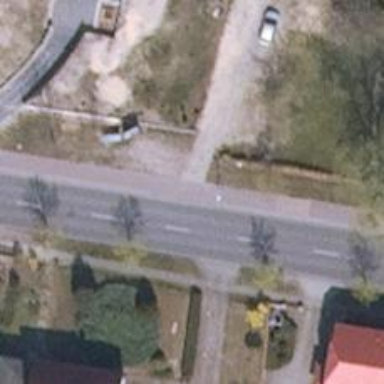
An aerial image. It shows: Sidewalk.